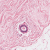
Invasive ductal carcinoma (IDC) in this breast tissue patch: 0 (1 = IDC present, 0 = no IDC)